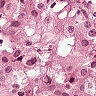
Metastatic tissue present: yes